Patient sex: F
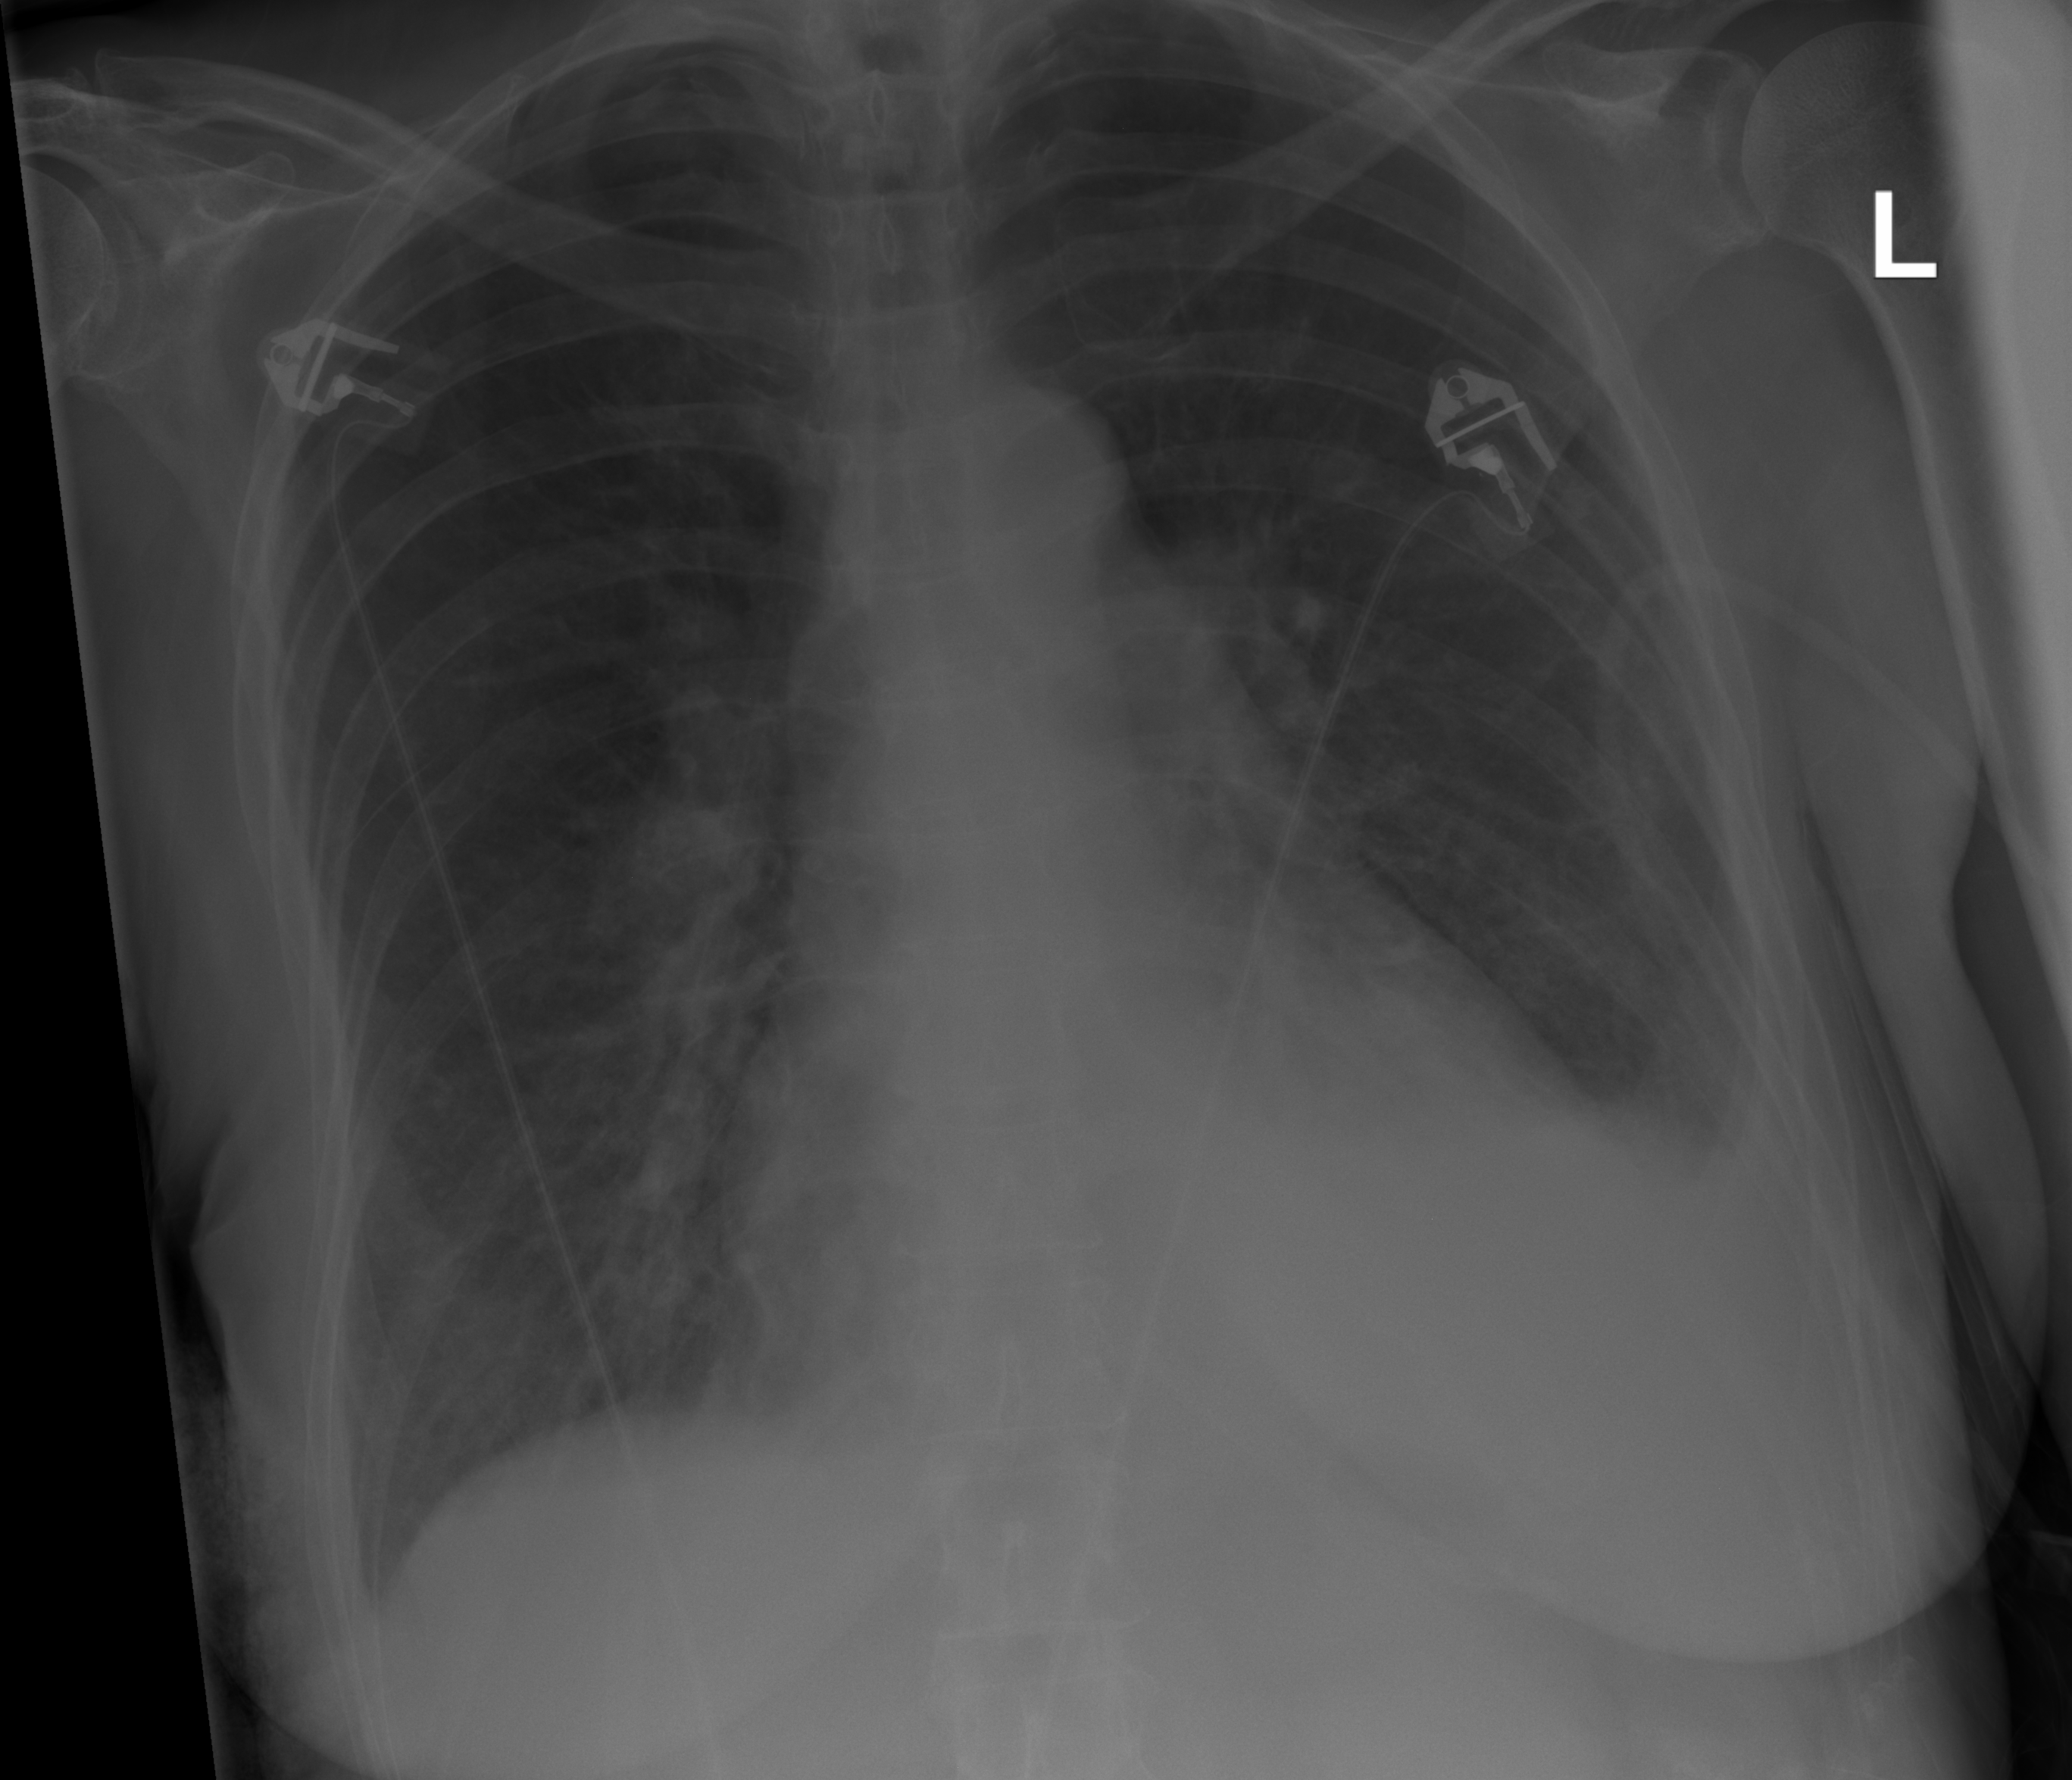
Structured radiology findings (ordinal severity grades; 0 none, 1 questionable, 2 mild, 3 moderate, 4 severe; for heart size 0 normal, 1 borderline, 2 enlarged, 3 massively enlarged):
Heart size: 1
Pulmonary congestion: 0
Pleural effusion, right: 0
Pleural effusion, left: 2
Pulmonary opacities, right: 0
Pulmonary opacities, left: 1
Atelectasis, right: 2
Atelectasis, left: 2